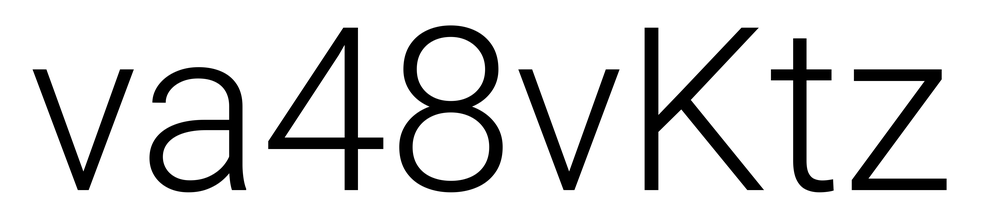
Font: Roboto_Light